Question: I'm an iOS, iOS development and Swift newbie.
I would like to have a Bar Button with an icon. It should display the user's Facebook avatar. The avatar from Facebook is in JPEG format.
This is what I have so far:
'''
class MyViewController: UIViewController {
@IBOutlet weak var userButton: UIBarButtonItem!
var user: User?
override func viewDidLoad() {
super.viewDidLoad()
self.user = UserClient.sharedInstance.user
println(self.user?.pictureUrl)
if let pictureUrl = self.user?.pictureUrl {
let url = NSURL(string: pictureUrl)
let data = NSData(contentsOfURL: url!)
userButton.image = UIImage(data: data!)
}
}
...
'''
The problem: It displays a blue rectangle instead of the user's avatar.

My initial thoughts:
1. Either userButton.image is simply not the correct property
2. ... or I need to convert the image
3. ... or both?
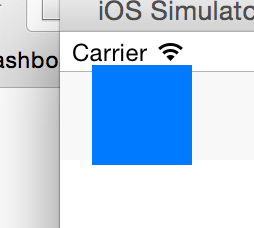
Answer: You can either set the background image instead with setBackgroundImage:forState:barMetrics:, or you can use setImage, but you have to explicitly set the image's rendering mode to UIImageRenderingModeAlwaysOriginal (what you're seeing is a template image).
'''
if let pictureUrl = self.user?.pictureUrl {
let url = NSURL(string: pictureUrl)
let data = NSData(contentsOfURL: url!)
let img = UIImage(data: data!)
let originalImage = img!.imageWithRenderingMode(.AlwaysOriginal)
userButton.image = originalImage
}
'''